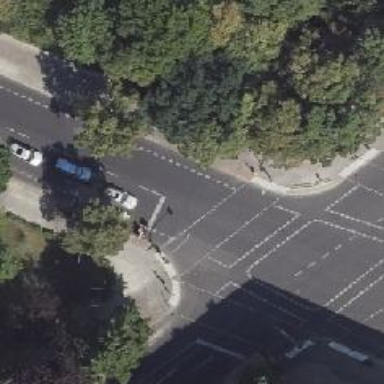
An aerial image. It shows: Footway with traffic signals at crossing.